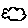
Label: cloud